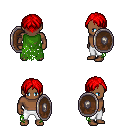
a pixel art fantasy rpg character, male body template, human, dark skin, green tattered cape, white pants, red parted hairstyle, shield, four views (front, back, left, right), 2x2 character sprite sheet, small pixel art, hard edges, no anti-aliasing